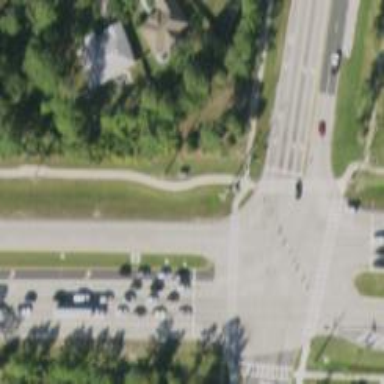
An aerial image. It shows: Asphalt path with crossing.